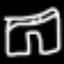
Label: pants